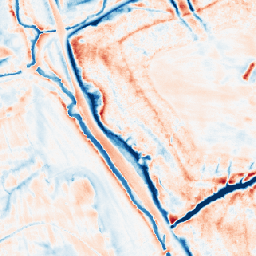
Category: classical
Decomposition family: gaussian
Decomposition parameters: sigma: 5
Upsampling method: area
Upsampling parameters: scale: 8
Upsampling scale: 8